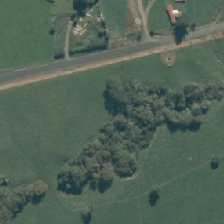
Land cover: deciduous_hardwood